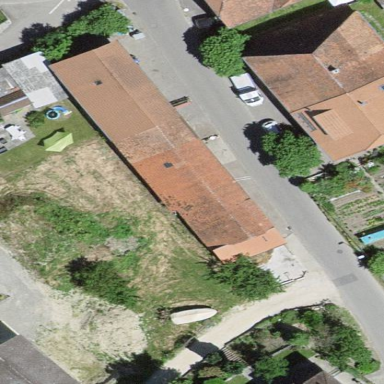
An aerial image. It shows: Garage.